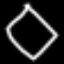
Label: diamond